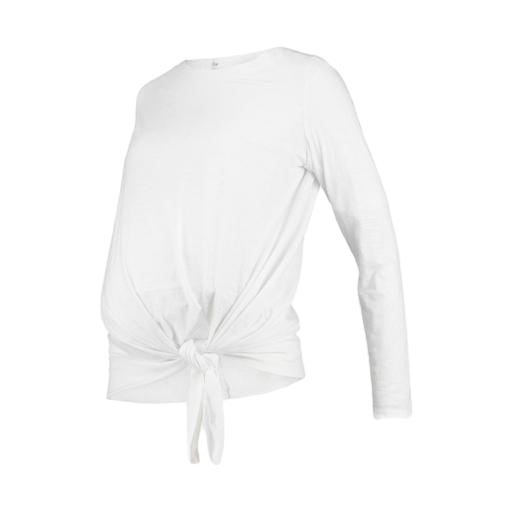
white indra tie-front top, white twist front long sleeve tee, white tie-front top, white background